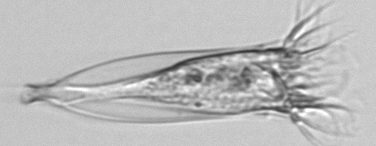
Label: Favella